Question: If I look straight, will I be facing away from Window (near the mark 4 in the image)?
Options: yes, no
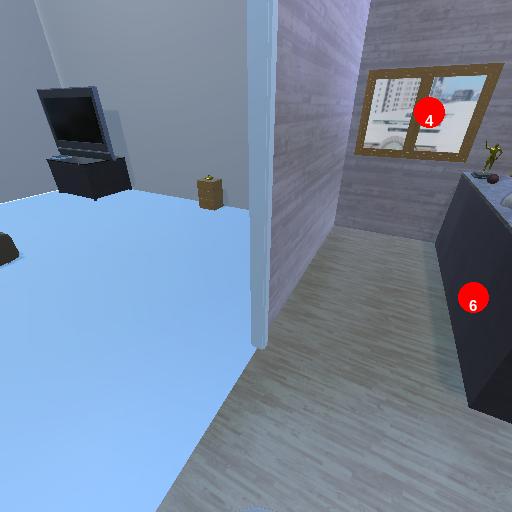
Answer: yes